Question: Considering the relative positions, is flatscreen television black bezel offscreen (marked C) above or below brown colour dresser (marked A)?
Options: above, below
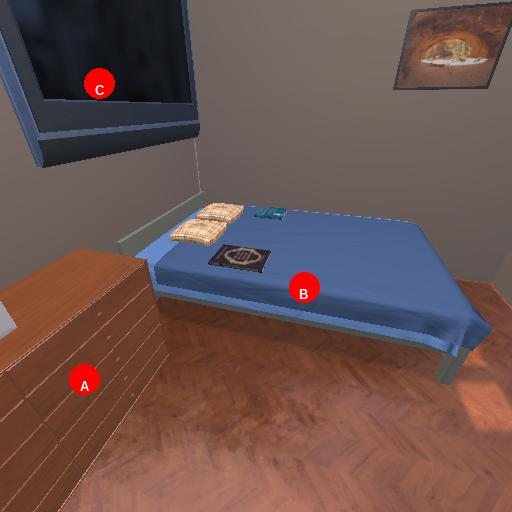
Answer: above